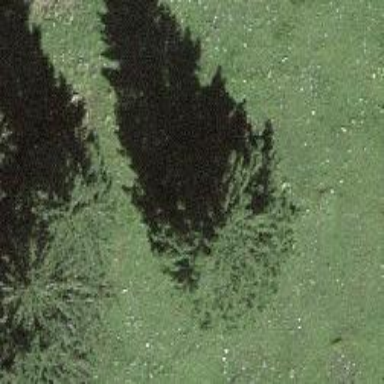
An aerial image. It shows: Beautiful tree in nature.